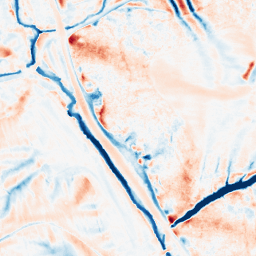
Category: edge_preserving
Decomposition family: median
Decomposition parameters: size: 21
Upsampling method: cubic_mitchell
Upsampling parameters: scale: 8
Upsampling scale: 8